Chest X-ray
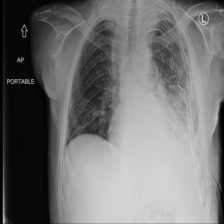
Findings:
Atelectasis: negative
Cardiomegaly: negative
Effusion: negative
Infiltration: negative
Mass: negative
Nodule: negative
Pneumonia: negative
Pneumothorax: positive
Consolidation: negative
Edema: negative
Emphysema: negative
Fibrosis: negative
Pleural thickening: positive
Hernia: negative